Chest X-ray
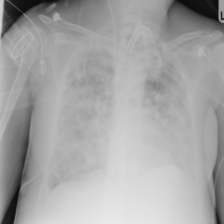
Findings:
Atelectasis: negative
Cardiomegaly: negative
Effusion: negative
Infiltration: positive
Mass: negative
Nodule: positive
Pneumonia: negative
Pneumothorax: negative
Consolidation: negative
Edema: negative
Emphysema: negative
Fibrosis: negative
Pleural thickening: negative
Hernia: negative